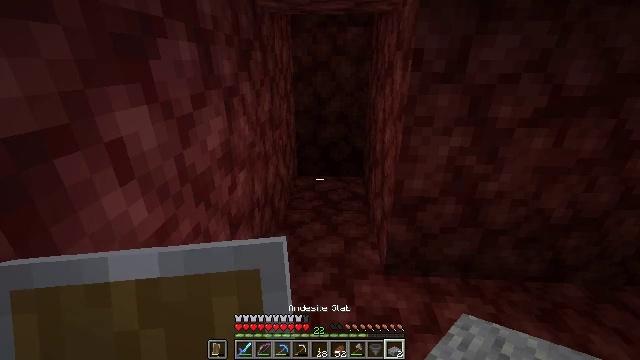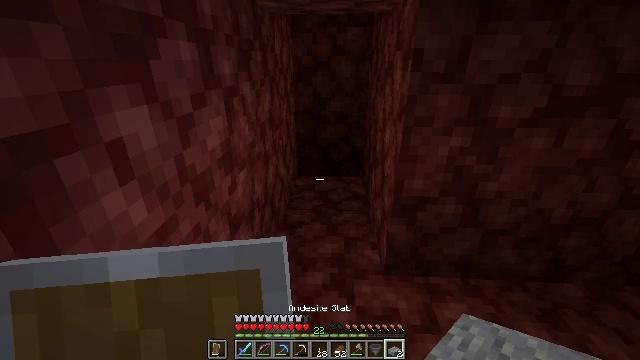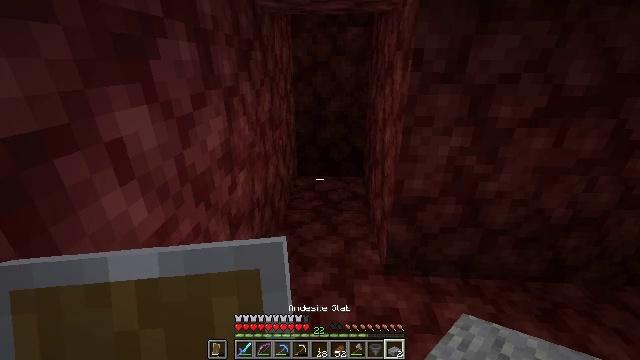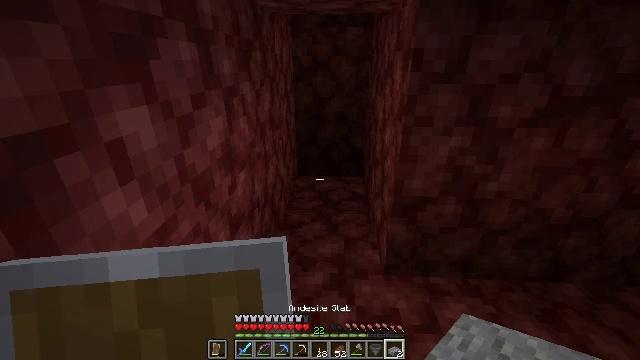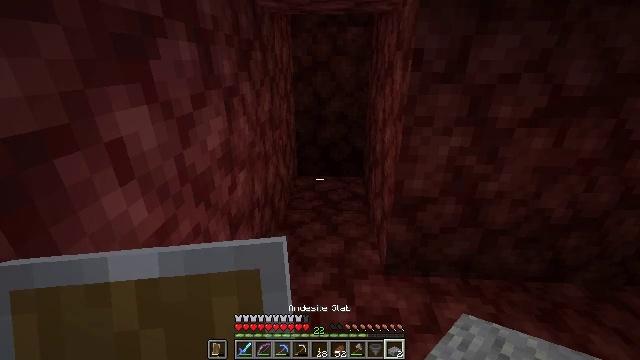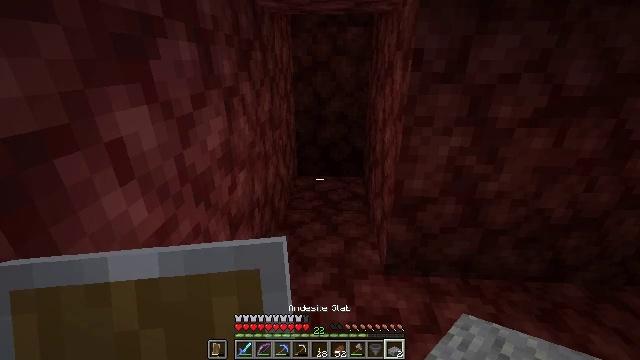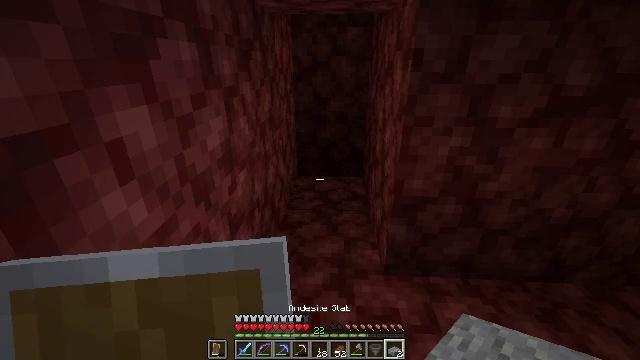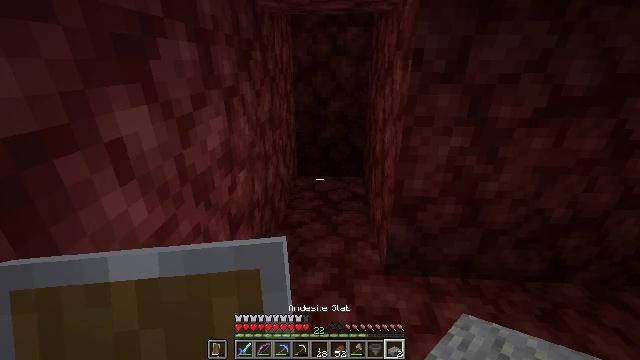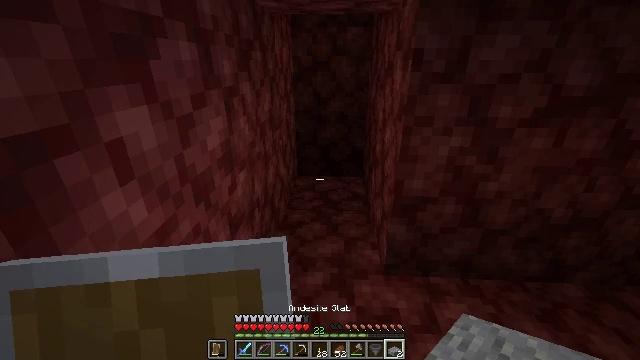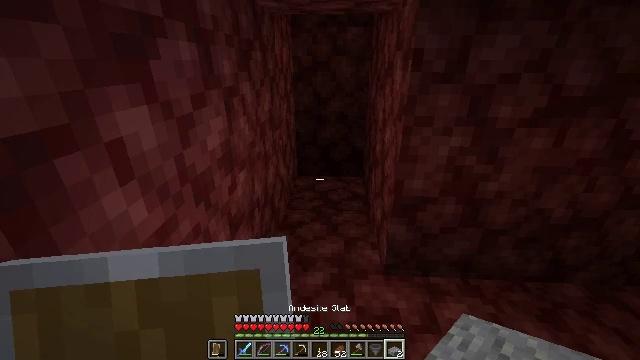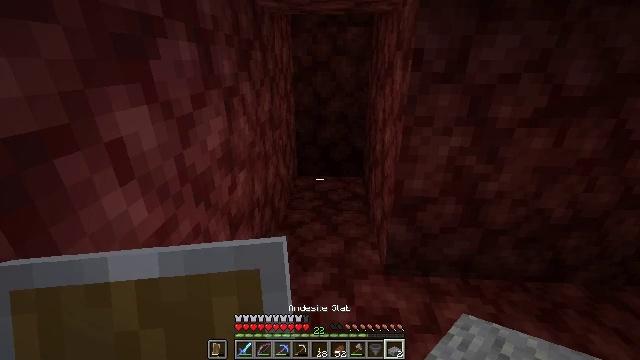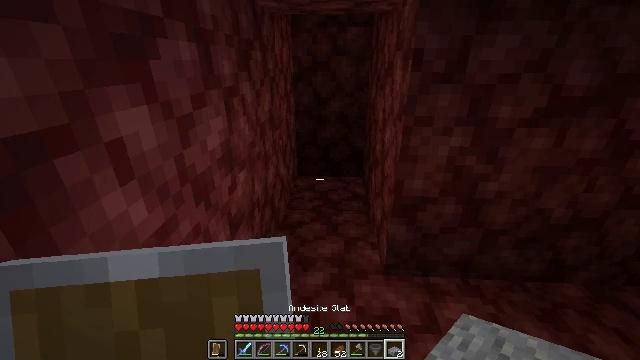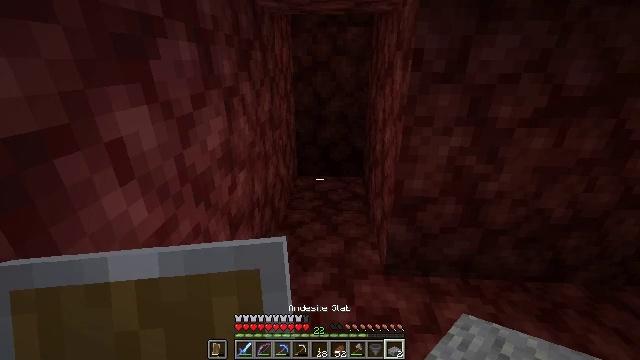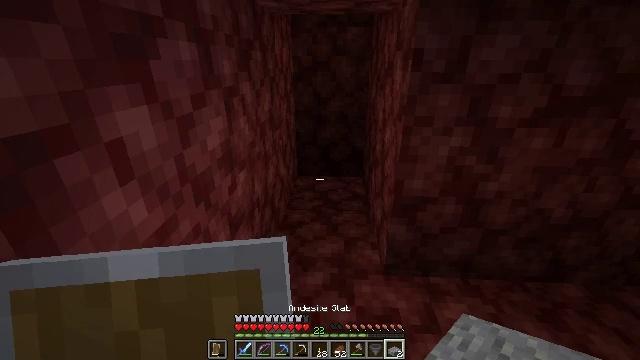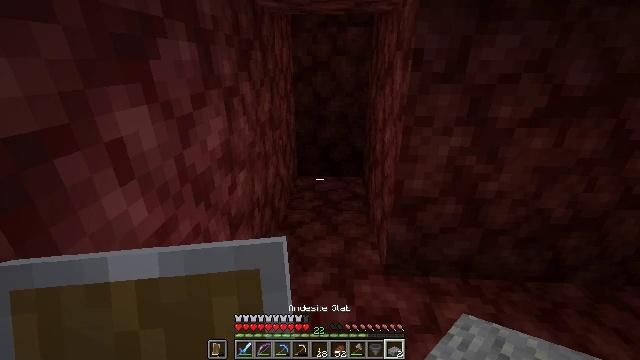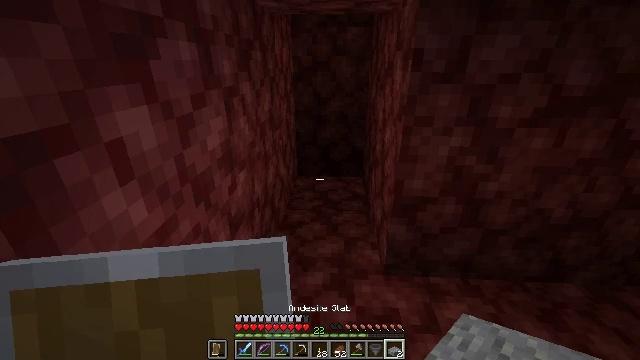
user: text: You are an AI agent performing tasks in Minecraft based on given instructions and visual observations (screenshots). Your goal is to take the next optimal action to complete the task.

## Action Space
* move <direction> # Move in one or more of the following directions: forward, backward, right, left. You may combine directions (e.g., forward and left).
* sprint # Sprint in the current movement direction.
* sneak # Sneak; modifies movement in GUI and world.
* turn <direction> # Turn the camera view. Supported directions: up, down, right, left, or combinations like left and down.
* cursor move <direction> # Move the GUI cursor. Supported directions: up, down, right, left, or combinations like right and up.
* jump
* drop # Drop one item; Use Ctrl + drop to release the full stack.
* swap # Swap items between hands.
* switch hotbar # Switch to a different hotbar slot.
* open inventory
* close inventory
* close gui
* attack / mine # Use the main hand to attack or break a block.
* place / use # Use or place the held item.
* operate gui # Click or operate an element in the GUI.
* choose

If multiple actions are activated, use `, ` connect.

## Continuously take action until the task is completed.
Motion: motion action
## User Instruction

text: Collect netherrack in the Nether.
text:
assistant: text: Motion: no_op
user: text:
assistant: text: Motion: no_op
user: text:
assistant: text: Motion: no_op
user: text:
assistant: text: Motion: no_op
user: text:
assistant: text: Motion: no_op
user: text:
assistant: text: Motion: no_op
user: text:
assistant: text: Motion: no_op
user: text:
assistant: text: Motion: no_op
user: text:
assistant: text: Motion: no_op
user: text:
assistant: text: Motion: no_op
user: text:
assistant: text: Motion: no_op
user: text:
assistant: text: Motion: no_op
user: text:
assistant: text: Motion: no_op
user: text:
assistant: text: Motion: no_op
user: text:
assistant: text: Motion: no_op
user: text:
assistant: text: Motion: no_op
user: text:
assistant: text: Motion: no_op
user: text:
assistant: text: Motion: no_op
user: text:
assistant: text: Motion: turn up
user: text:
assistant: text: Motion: turn up
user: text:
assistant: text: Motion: no_op
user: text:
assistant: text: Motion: no_op
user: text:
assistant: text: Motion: no_op
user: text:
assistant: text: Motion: no_op
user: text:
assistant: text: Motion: switch to hotbar 4
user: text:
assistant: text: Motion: switch to hotbar 4
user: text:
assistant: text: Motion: turn up
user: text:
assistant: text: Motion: move forward, turn left and up
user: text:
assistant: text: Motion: move forward, turn up
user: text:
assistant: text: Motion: move forward, turn right and up